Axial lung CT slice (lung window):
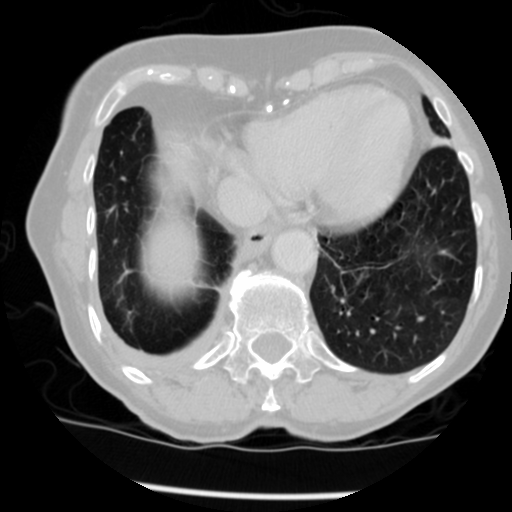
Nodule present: no